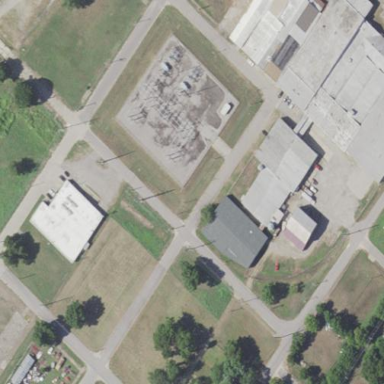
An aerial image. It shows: Power substation surrounded by fence.